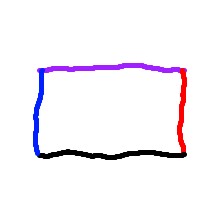
Shape: rectangle